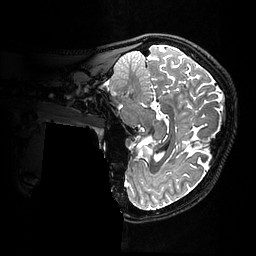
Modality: T2w
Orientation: sagittal
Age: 22
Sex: female
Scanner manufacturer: ge
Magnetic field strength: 3 T
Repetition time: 3.202 s
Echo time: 0.06582 s